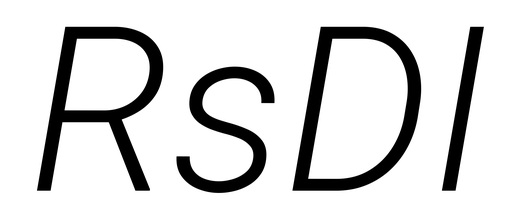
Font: Roboto-Italic_Light_Italic